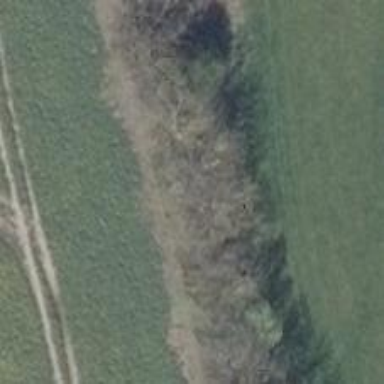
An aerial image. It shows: Row of trees in natural setting.